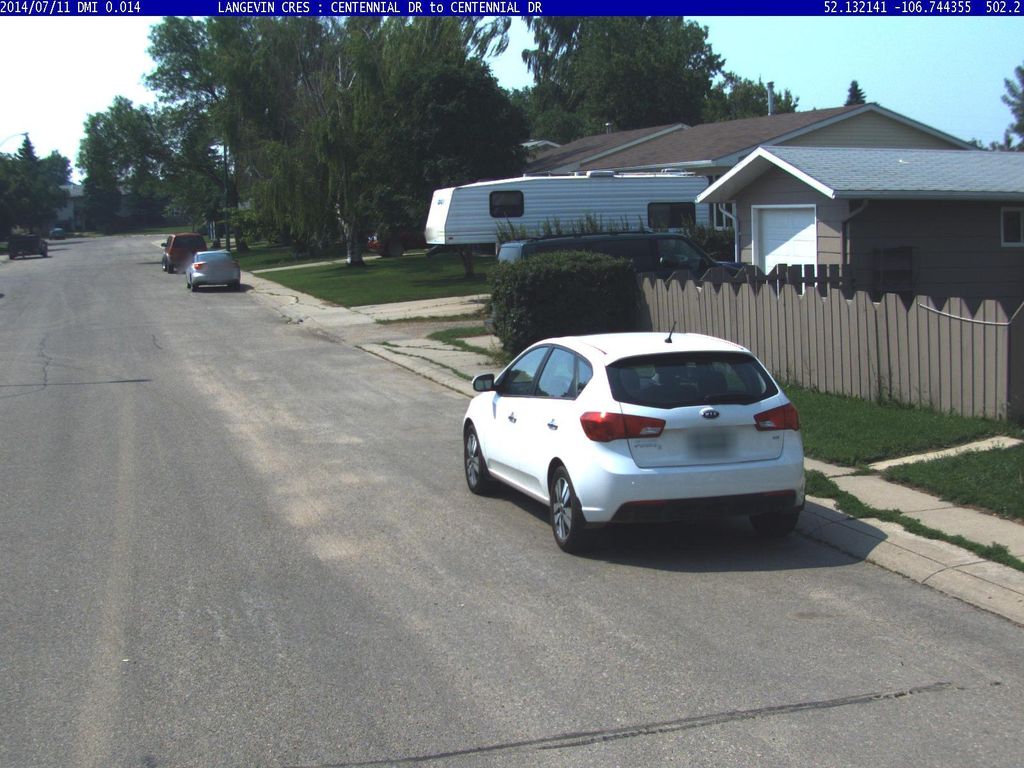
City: saskatoon